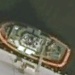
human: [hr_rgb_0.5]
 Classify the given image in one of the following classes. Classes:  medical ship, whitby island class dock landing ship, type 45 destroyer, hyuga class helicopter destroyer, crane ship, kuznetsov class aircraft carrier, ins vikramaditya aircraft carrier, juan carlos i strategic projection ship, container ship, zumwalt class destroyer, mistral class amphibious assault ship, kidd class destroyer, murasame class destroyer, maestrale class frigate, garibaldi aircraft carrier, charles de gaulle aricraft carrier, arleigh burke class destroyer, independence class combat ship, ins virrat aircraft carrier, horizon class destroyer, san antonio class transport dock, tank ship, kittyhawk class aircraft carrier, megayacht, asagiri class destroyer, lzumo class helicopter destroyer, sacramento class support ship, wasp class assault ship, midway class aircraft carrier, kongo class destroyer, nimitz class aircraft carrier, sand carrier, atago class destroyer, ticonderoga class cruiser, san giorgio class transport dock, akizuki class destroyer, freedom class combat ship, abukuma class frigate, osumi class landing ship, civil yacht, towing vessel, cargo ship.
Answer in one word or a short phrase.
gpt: Towing vessel